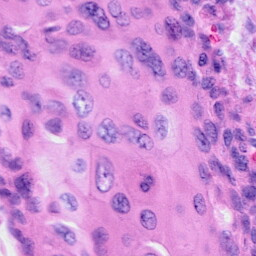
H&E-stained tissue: Cervix